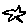
Label: star